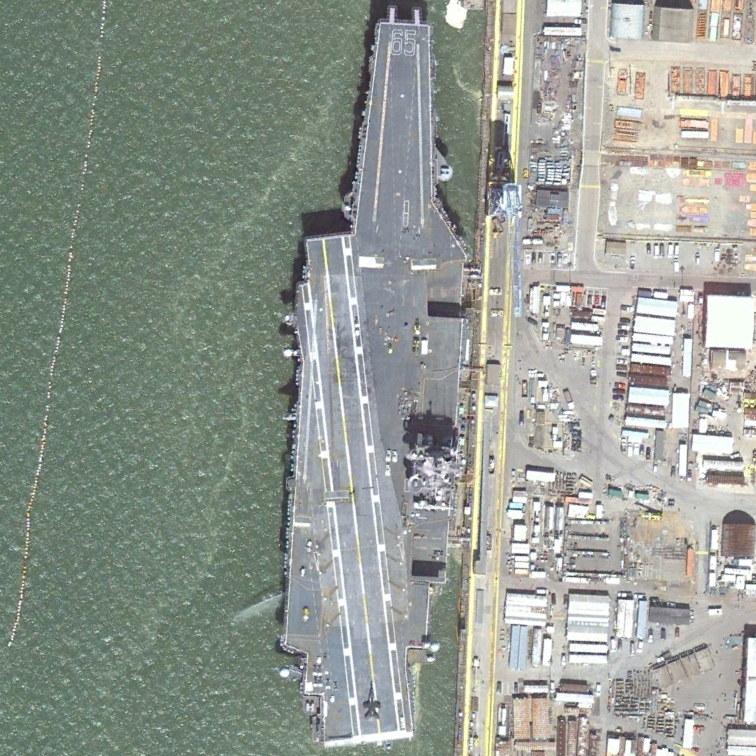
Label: aircraft_carrier